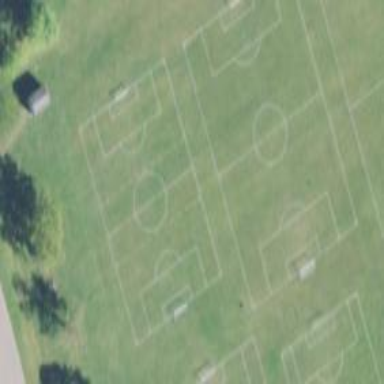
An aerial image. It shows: Soccer pitch for leisureland activities.